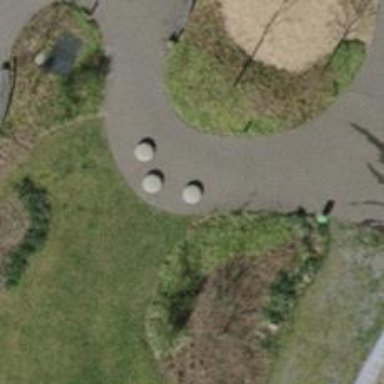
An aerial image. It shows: Bench.